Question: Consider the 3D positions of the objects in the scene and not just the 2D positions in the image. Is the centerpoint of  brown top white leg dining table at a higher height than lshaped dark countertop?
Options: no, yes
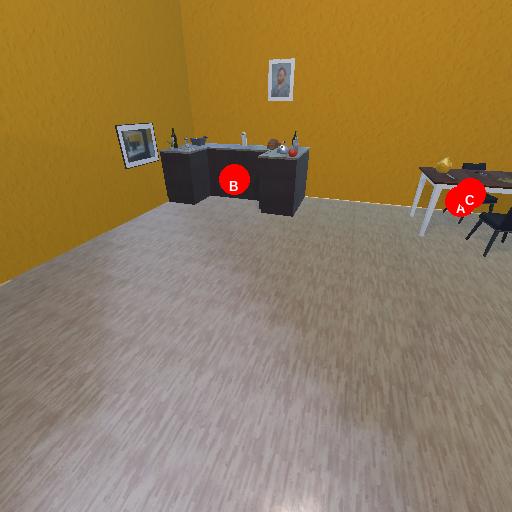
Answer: no